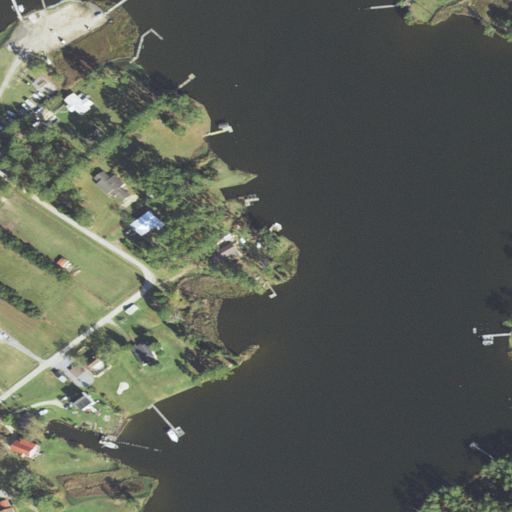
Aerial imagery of cape in North Carolina named Cradle Point containing open water, herbaceous wetlands, shrub, open development, evergreen forest, low intensity development, and medium intensity development